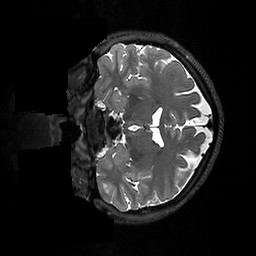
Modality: T2w
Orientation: coronal
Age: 34
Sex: female
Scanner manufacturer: ge
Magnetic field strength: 3 T
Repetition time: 3.202 s
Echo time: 0.06589 s